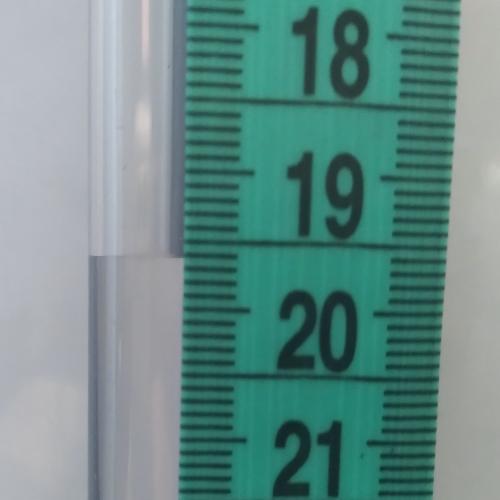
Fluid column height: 19.6 cm